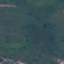
Land use / land cover: Pasture